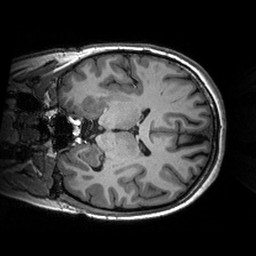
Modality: T1w
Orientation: coronal
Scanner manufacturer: siemens
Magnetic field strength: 3 T
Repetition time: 2.53 s
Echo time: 0.00288 s